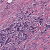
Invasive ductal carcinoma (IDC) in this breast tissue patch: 1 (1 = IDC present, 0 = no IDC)